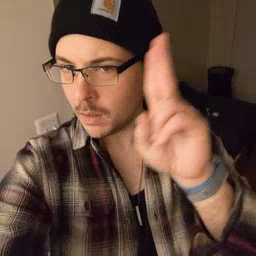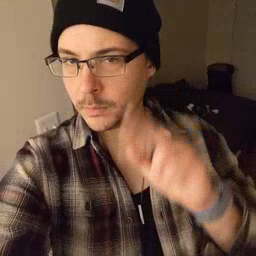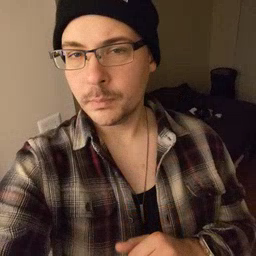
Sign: uncle